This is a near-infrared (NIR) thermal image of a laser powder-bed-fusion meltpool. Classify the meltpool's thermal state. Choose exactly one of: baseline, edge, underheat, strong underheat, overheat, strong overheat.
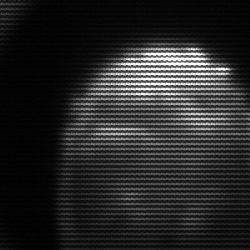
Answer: edge